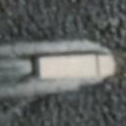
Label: civil